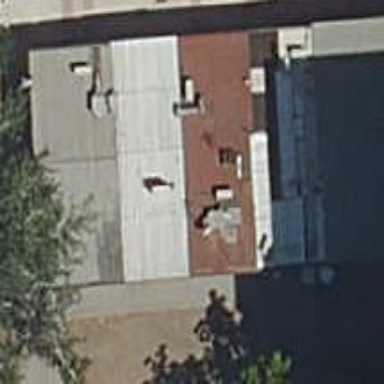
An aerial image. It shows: Commercial building.